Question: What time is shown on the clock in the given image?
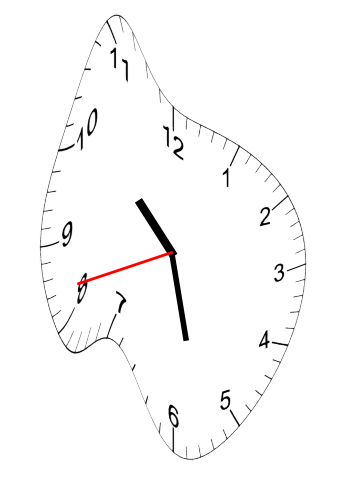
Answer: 10:27:42